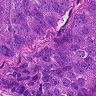
Metastatic tissue present: yes